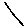
Label: line